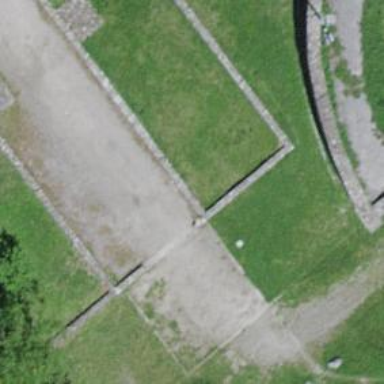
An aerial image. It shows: Ruins surrounded by wall.